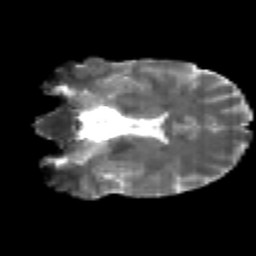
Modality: T2w
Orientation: coronal
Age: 25
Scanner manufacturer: siemens
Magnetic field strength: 3 T
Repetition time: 2.2 s
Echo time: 0.084 s